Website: apple
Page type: customer-info-address
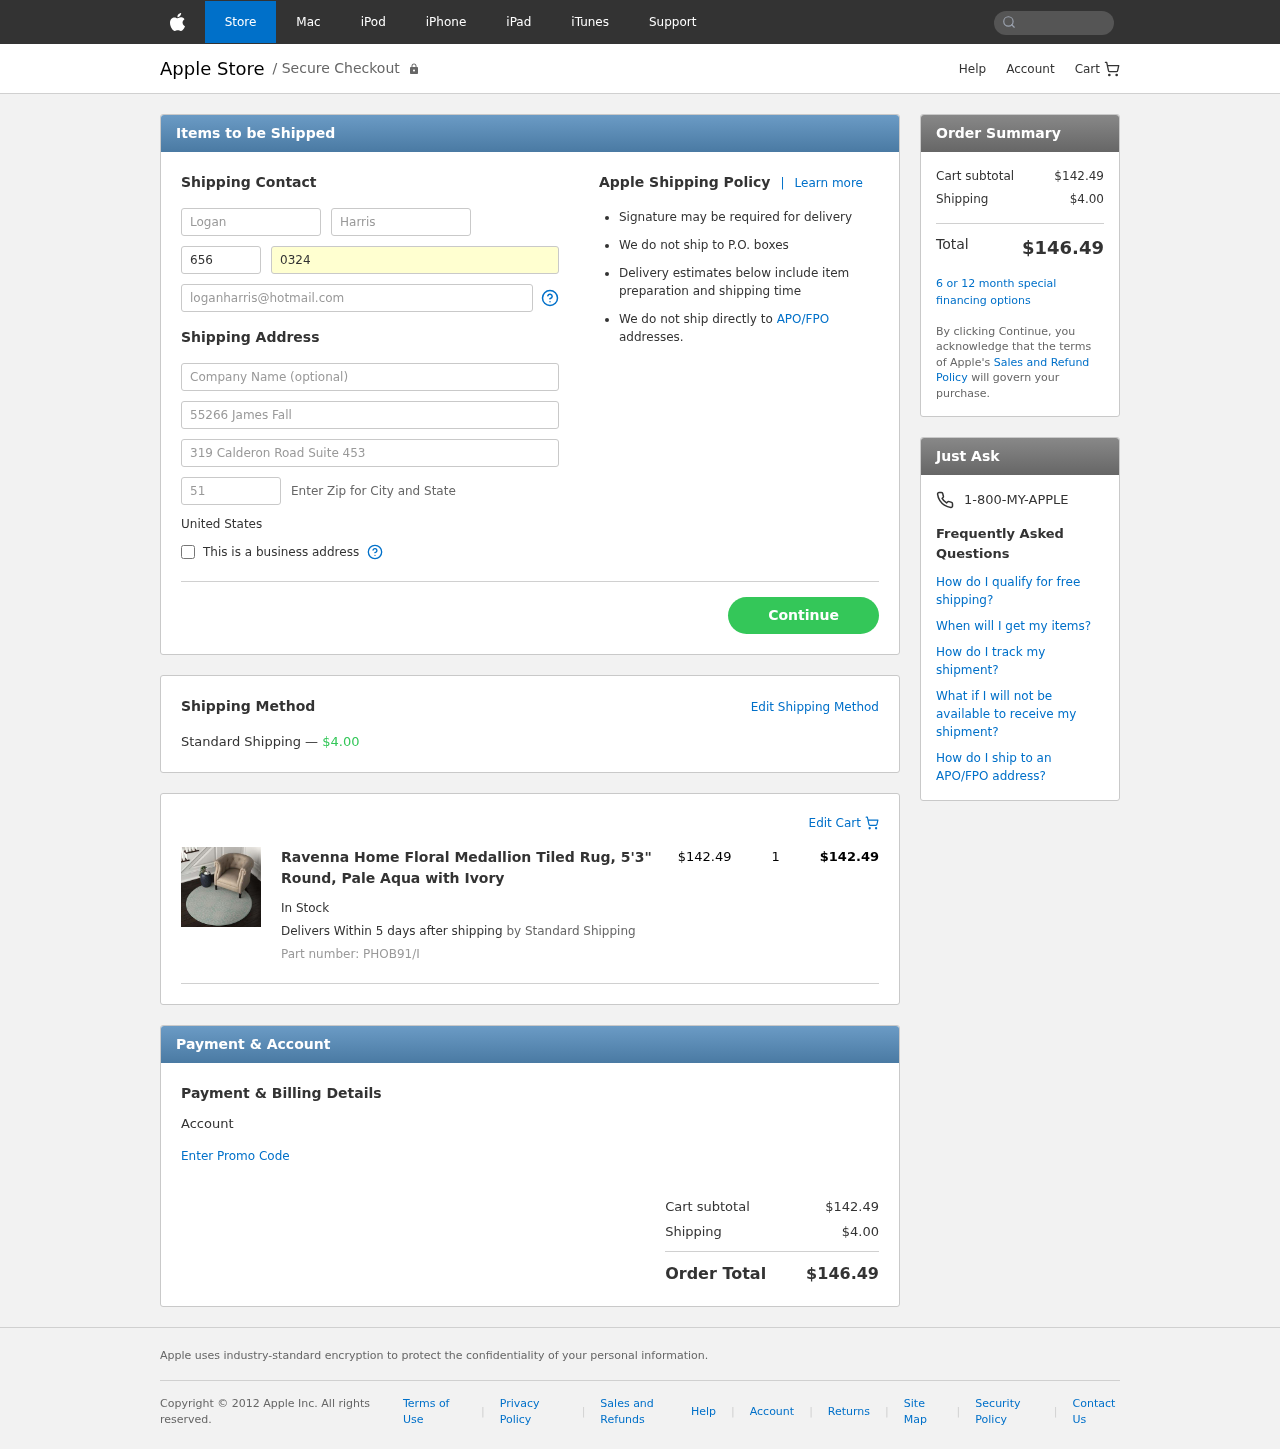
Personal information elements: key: PII_COUNTRY
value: United States
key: PII_FIRSTNAME
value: Logan
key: PII_LASTNAME
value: Harris
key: PII_PHONE_AREA
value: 656
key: PII_PHONE_LINE
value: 0324
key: PII_EMAIL
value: loganharris@hotmail.com
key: PII_STREET
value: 55266 James Fall
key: PII_STREET2
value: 319 Calderon Road Suite 453
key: PII_POSTCODE
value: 51061
Product elements: key: PRODUCT1_NAME
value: Ravenna Home Floral Medallion Tiled Rug, 5'3" Round, Pale Aqua with Ivory
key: PRODUCT1_PRICE
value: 142.49
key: PRODUCT1_QUANTITY
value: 1
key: PRODUCT1_SKU
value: PHOB91/I
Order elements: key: ORDER_SHIPPING_COST
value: $4.00
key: ORDER_ITEM_TOTAL
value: $142.49
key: ORDER_SUBTOTAL
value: $142.49
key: ORDER_TOTAL
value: $146.49